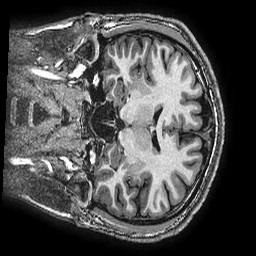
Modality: T1w
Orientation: coronal
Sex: male
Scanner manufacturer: ge
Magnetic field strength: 3 T
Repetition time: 0.0077 s
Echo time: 0.003436 s